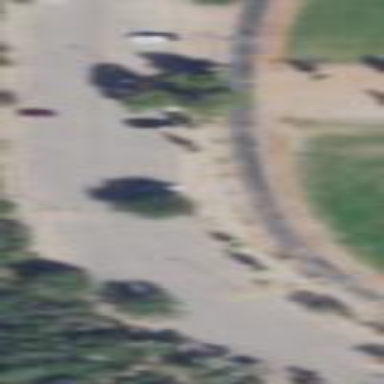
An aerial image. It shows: Parking area.